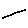
Label: line